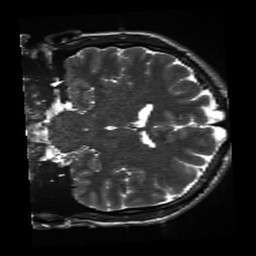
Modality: inplaneT2
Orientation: coronal
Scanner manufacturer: siemens
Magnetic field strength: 3 T
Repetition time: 11 s
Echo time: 0.059 s